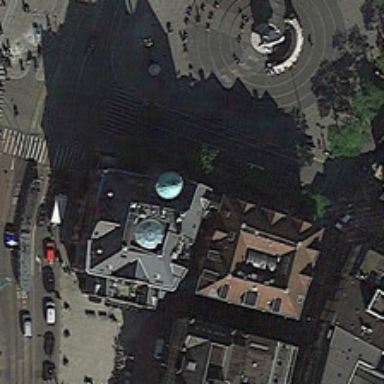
A church is near a square with many people .